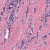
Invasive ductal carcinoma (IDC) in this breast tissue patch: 1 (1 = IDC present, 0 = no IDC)